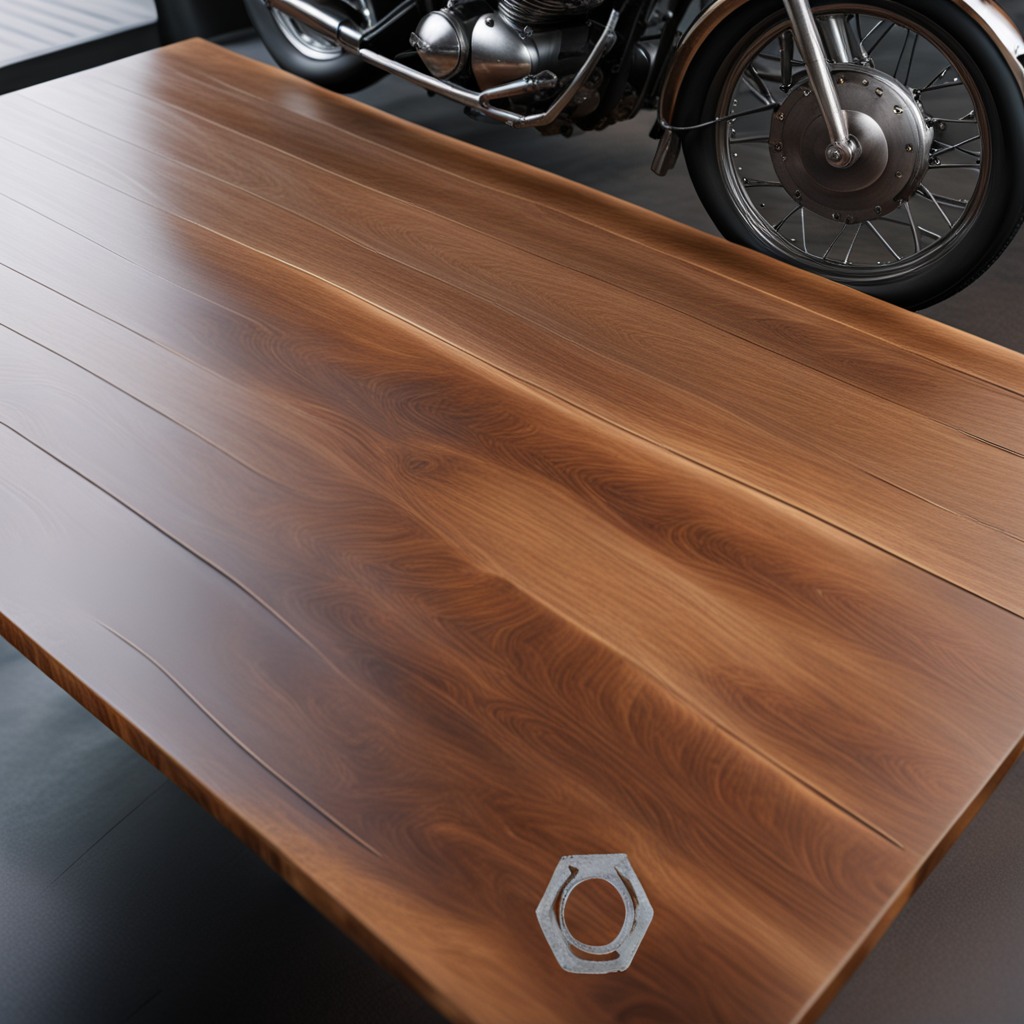
A metal nut is lying on the wooden table in the vintage motorcycle garage.